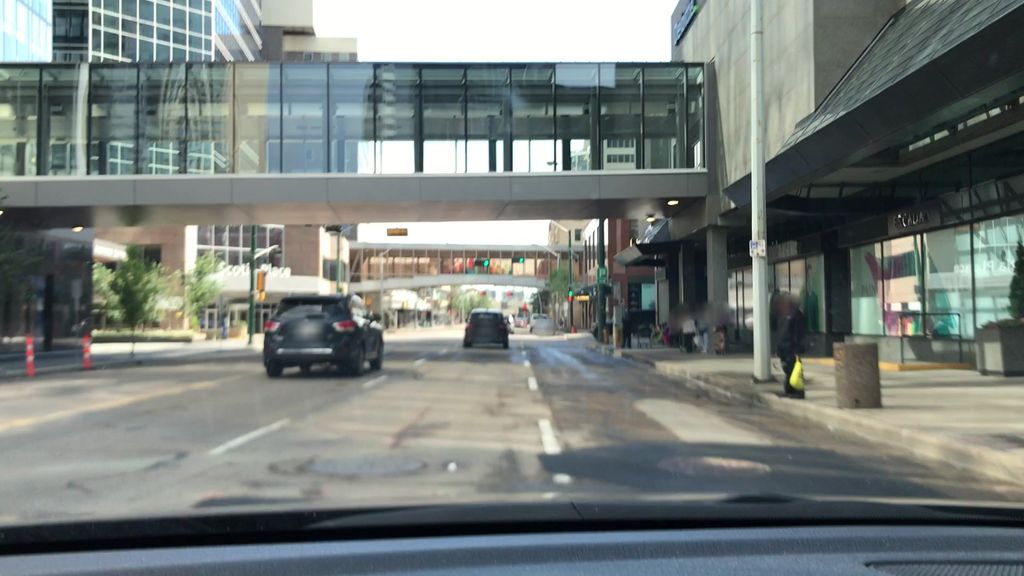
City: edmonton